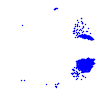
Particle: proton